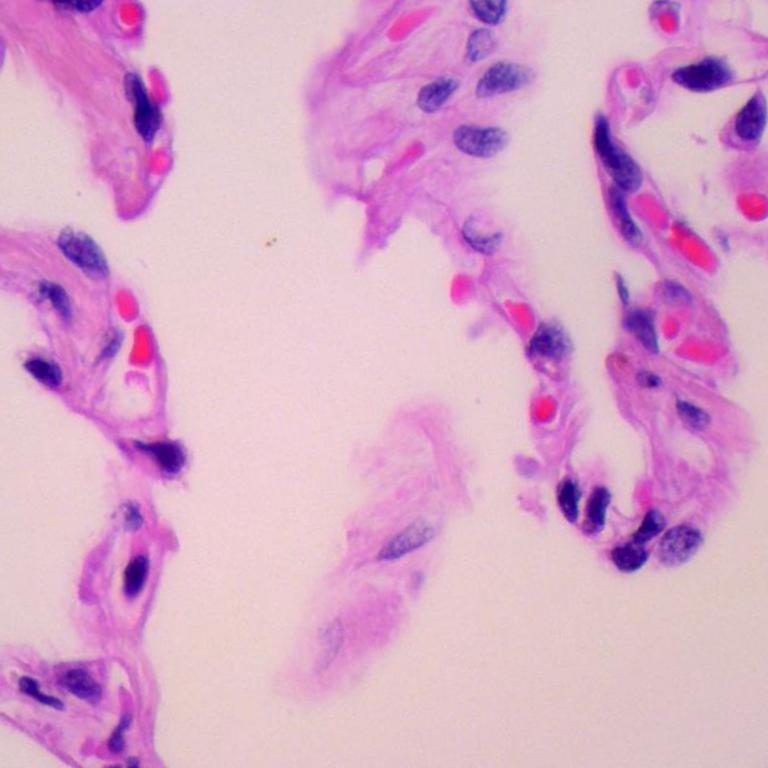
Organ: lung
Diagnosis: benign